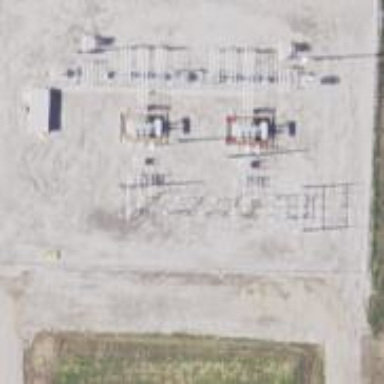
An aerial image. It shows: Power substation dedicated to generation.